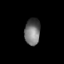
Tissue: skin
Cell type: Epithelial cells
Senescence score: 0.8031
Nuclear area (px): 404
Mean DAPI intensity: 111.572